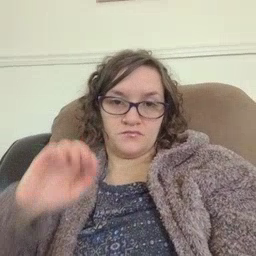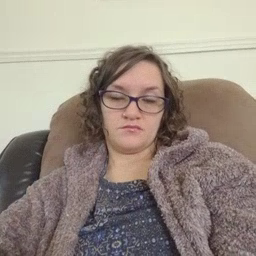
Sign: lion